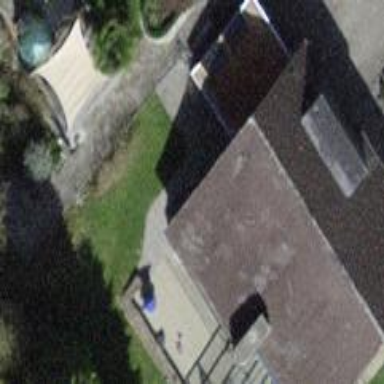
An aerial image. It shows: Detached building with saltbox-shaped roof.